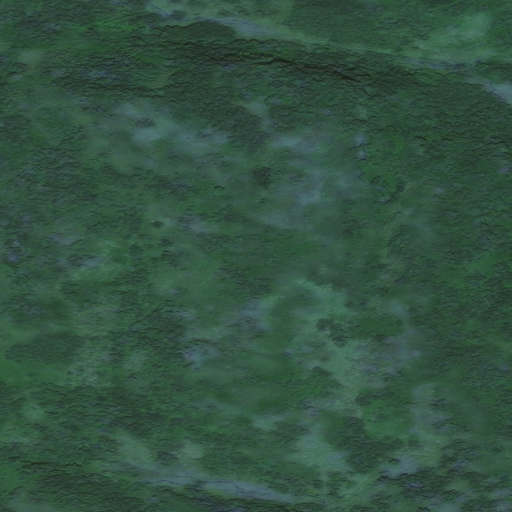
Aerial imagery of island in Alaska named Sally Island containing only unknown